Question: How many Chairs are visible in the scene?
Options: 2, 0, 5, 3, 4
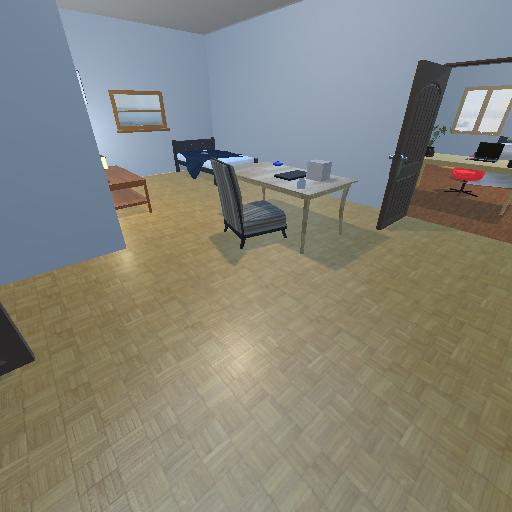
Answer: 2